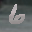
Label: 6